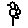
Label: flower